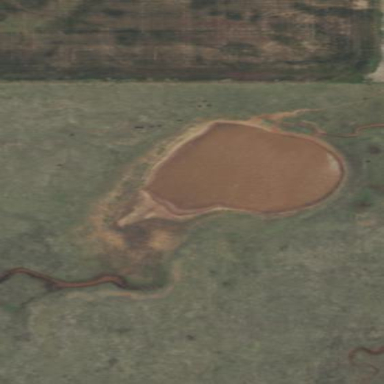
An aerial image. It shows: Man-made basin containing water.